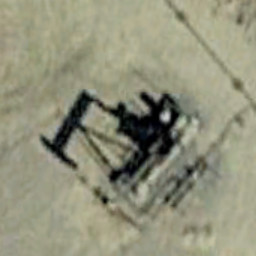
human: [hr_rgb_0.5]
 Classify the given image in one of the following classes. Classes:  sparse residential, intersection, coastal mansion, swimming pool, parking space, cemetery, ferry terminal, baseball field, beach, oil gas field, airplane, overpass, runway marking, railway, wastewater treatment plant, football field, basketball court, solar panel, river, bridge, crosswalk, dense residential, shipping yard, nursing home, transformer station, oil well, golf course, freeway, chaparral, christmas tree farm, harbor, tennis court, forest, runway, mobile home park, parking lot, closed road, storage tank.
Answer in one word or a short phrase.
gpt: oil well